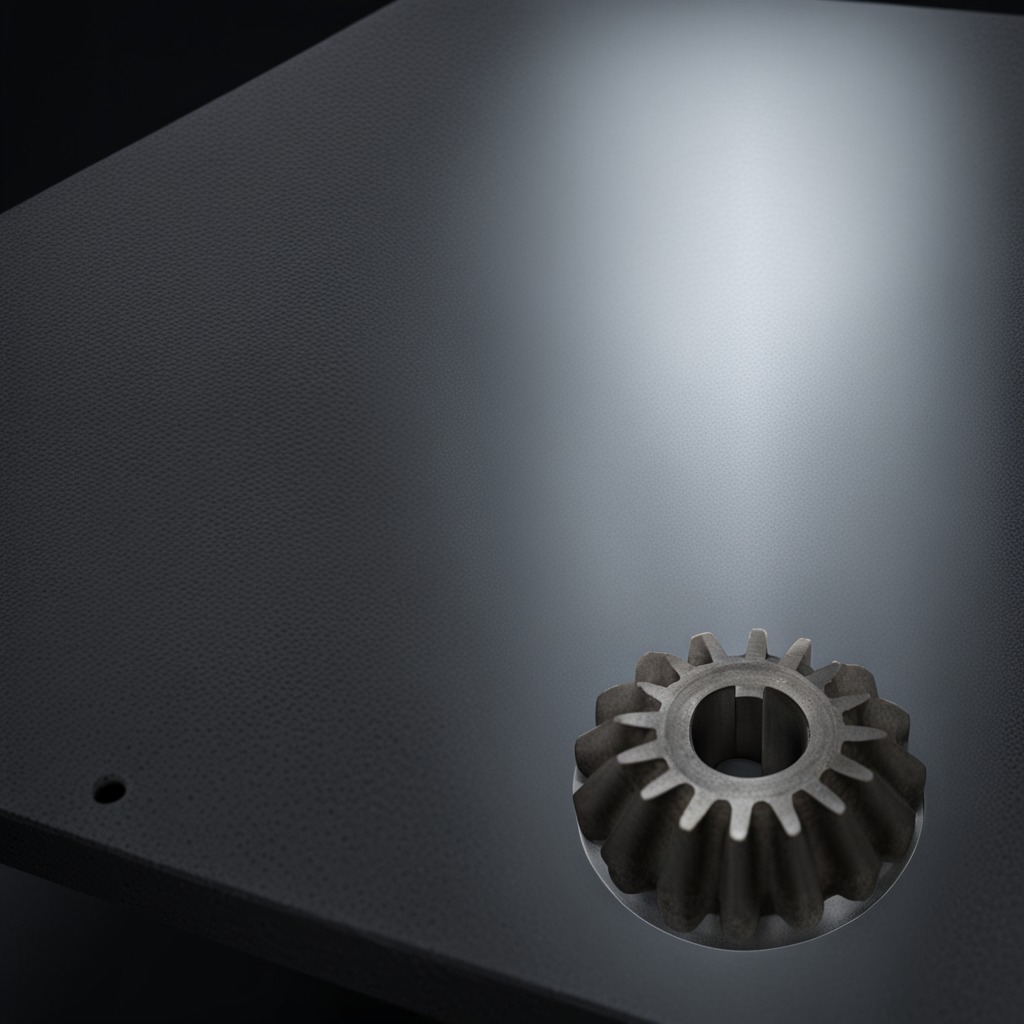
A steel gear with teeth is lying on a clean granite table inside a workshop at night.